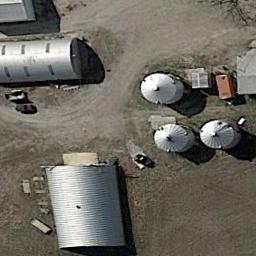
Label: storage tanks